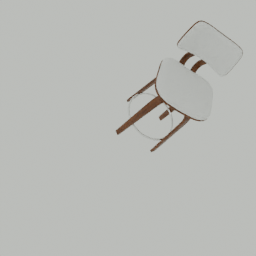
Label: furniture